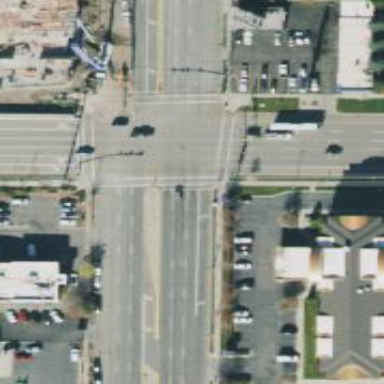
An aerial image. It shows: Crossing with marked lines on the road.